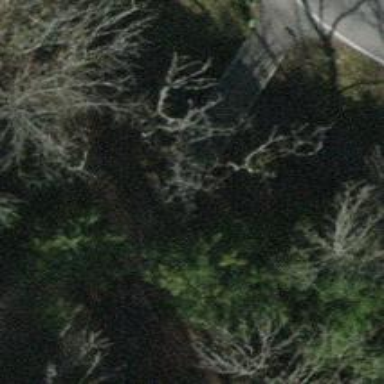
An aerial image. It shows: Road with steps.